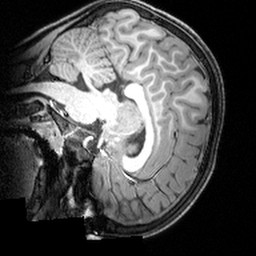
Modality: T1w
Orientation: sagittal
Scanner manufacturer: siemens
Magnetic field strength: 3 T
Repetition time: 1.9 s
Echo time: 0.00397 s